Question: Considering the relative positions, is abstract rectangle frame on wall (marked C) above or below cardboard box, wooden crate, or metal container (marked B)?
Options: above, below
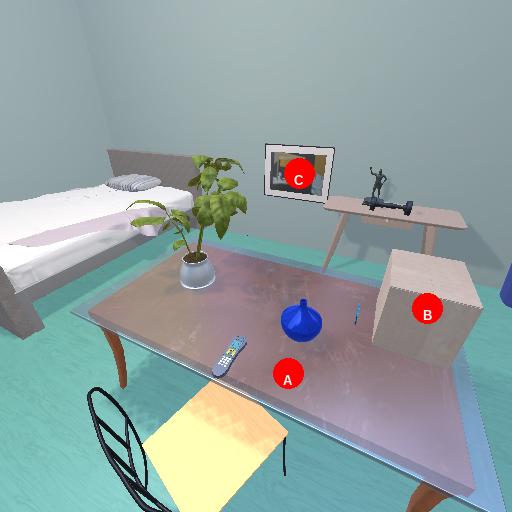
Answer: above